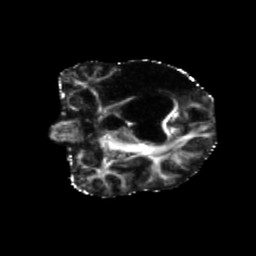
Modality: FA
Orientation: coronal
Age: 71
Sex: female
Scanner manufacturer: siemens
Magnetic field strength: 3 T
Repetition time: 5.47 s
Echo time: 0.0854 s